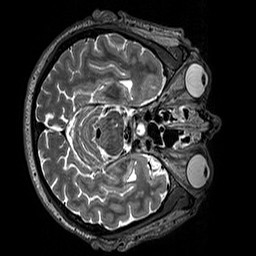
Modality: T2w
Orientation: axial
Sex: male
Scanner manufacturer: siemens
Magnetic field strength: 3 T
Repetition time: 3.2 s
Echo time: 0.409 s